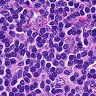
Metastatic tissue present: no